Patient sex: M
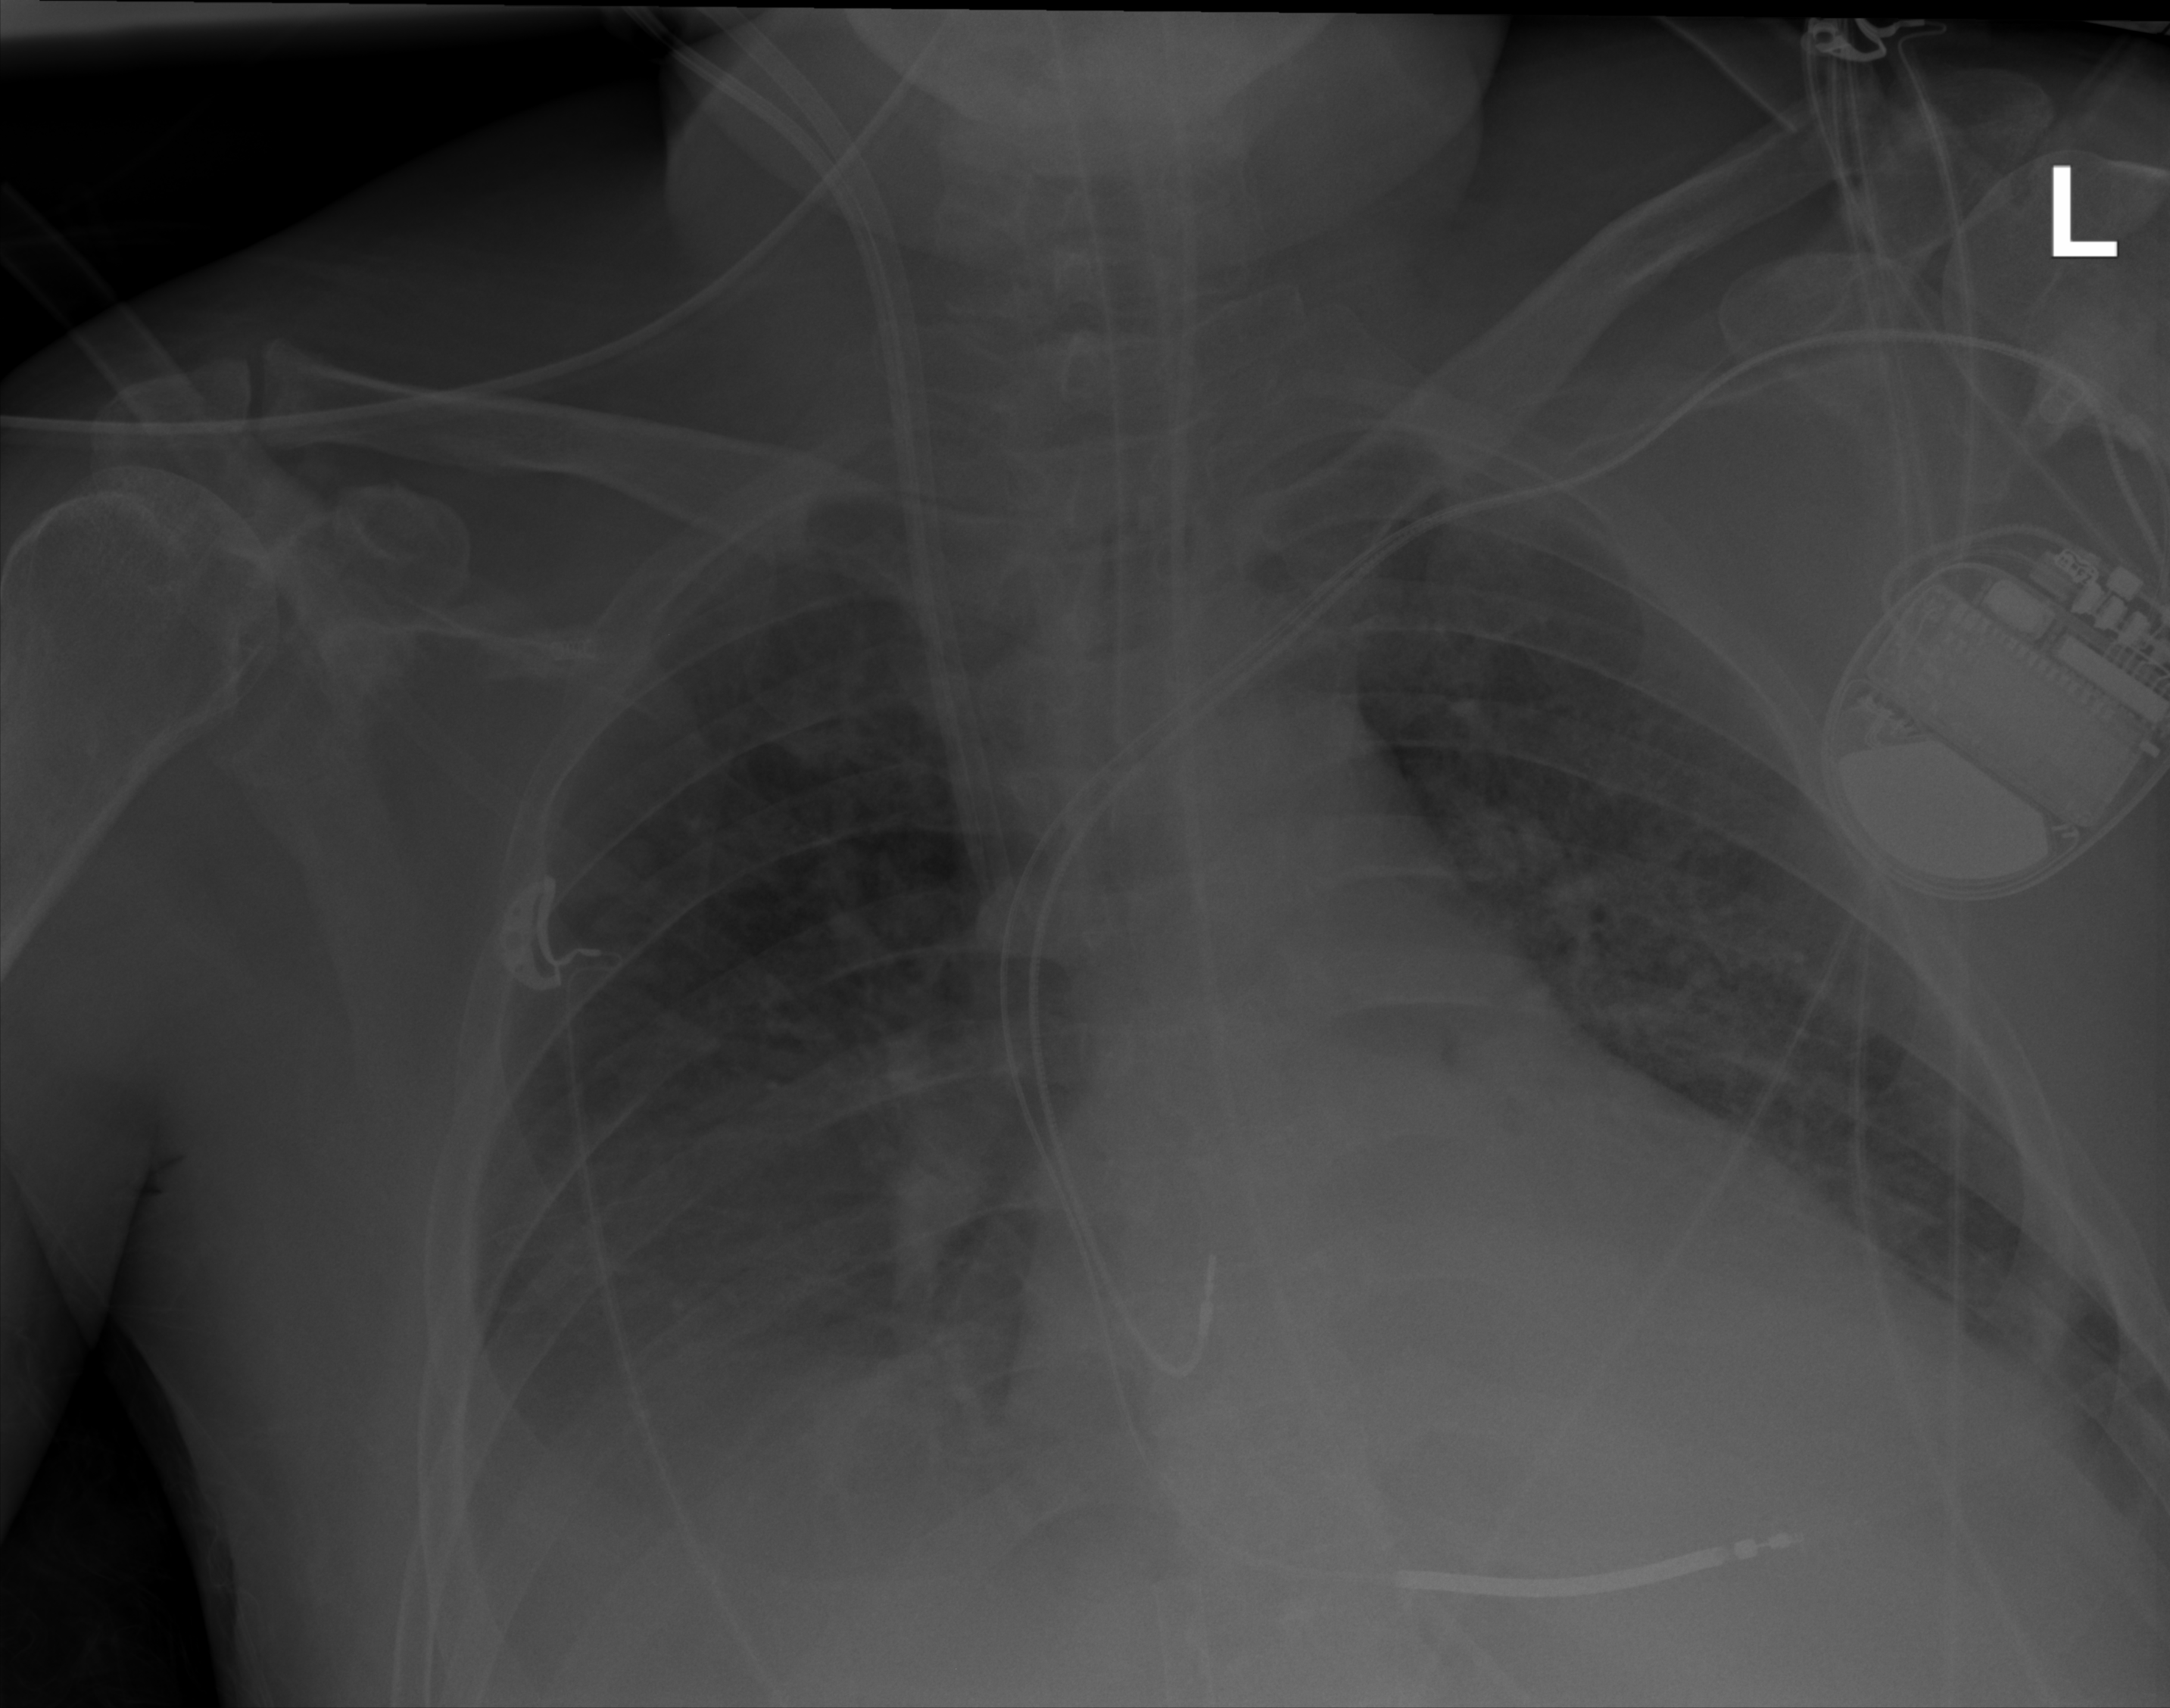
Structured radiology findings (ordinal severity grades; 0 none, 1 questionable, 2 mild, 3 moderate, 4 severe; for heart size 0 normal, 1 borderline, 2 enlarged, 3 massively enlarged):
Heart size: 2
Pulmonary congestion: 3
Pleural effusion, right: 2
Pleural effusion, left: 2
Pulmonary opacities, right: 2
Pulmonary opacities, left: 2
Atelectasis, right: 2
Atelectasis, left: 2